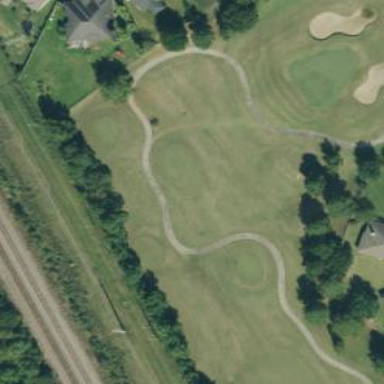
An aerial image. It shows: Service road used as golf cart path.